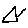
Label: triangle